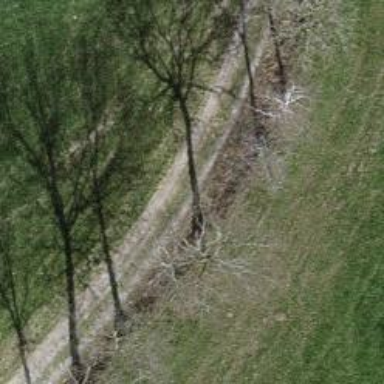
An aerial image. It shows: Row of trees in natural setting.